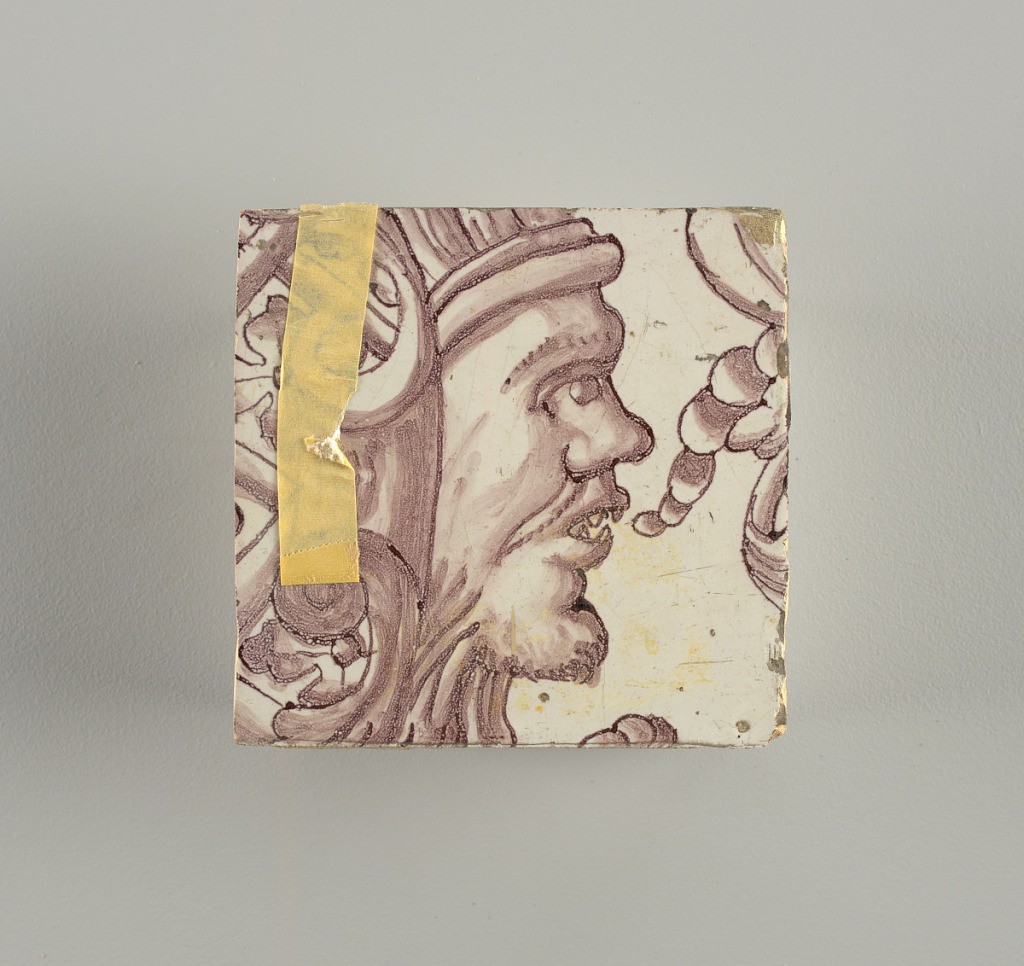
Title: Wall facing
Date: ca. 1725
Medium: Tin-glazed earthenware, underglaze
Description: Horizontal rectangle.  Thirty-seven tiles wide and twenty-one high with opening for door or window nineteen and one-half tiles high and twelve wide.  To left and right of opening, centered canopy above. Left, woman representing Hope, right, a sculputure urn.  Centered above opening, a mascaron.  Arabesque design of foliage.